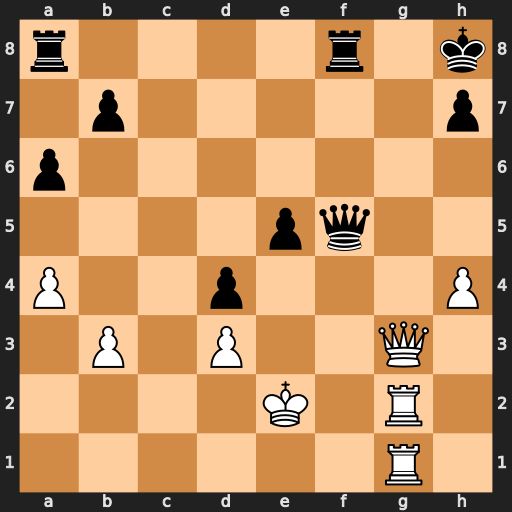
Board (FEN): r4r1k/1p5p/p7/4pq2/P2p3P/1P1P2Q1/4K1R1/6R1
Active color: w
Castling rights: -
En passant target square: -
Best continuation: Qg7#